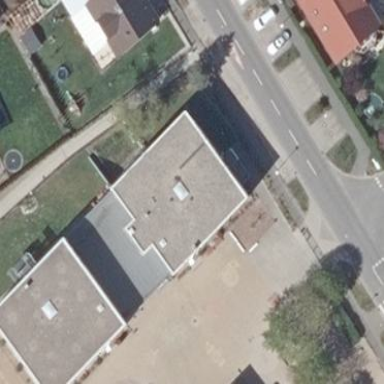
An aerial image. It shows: School building.